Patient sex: M
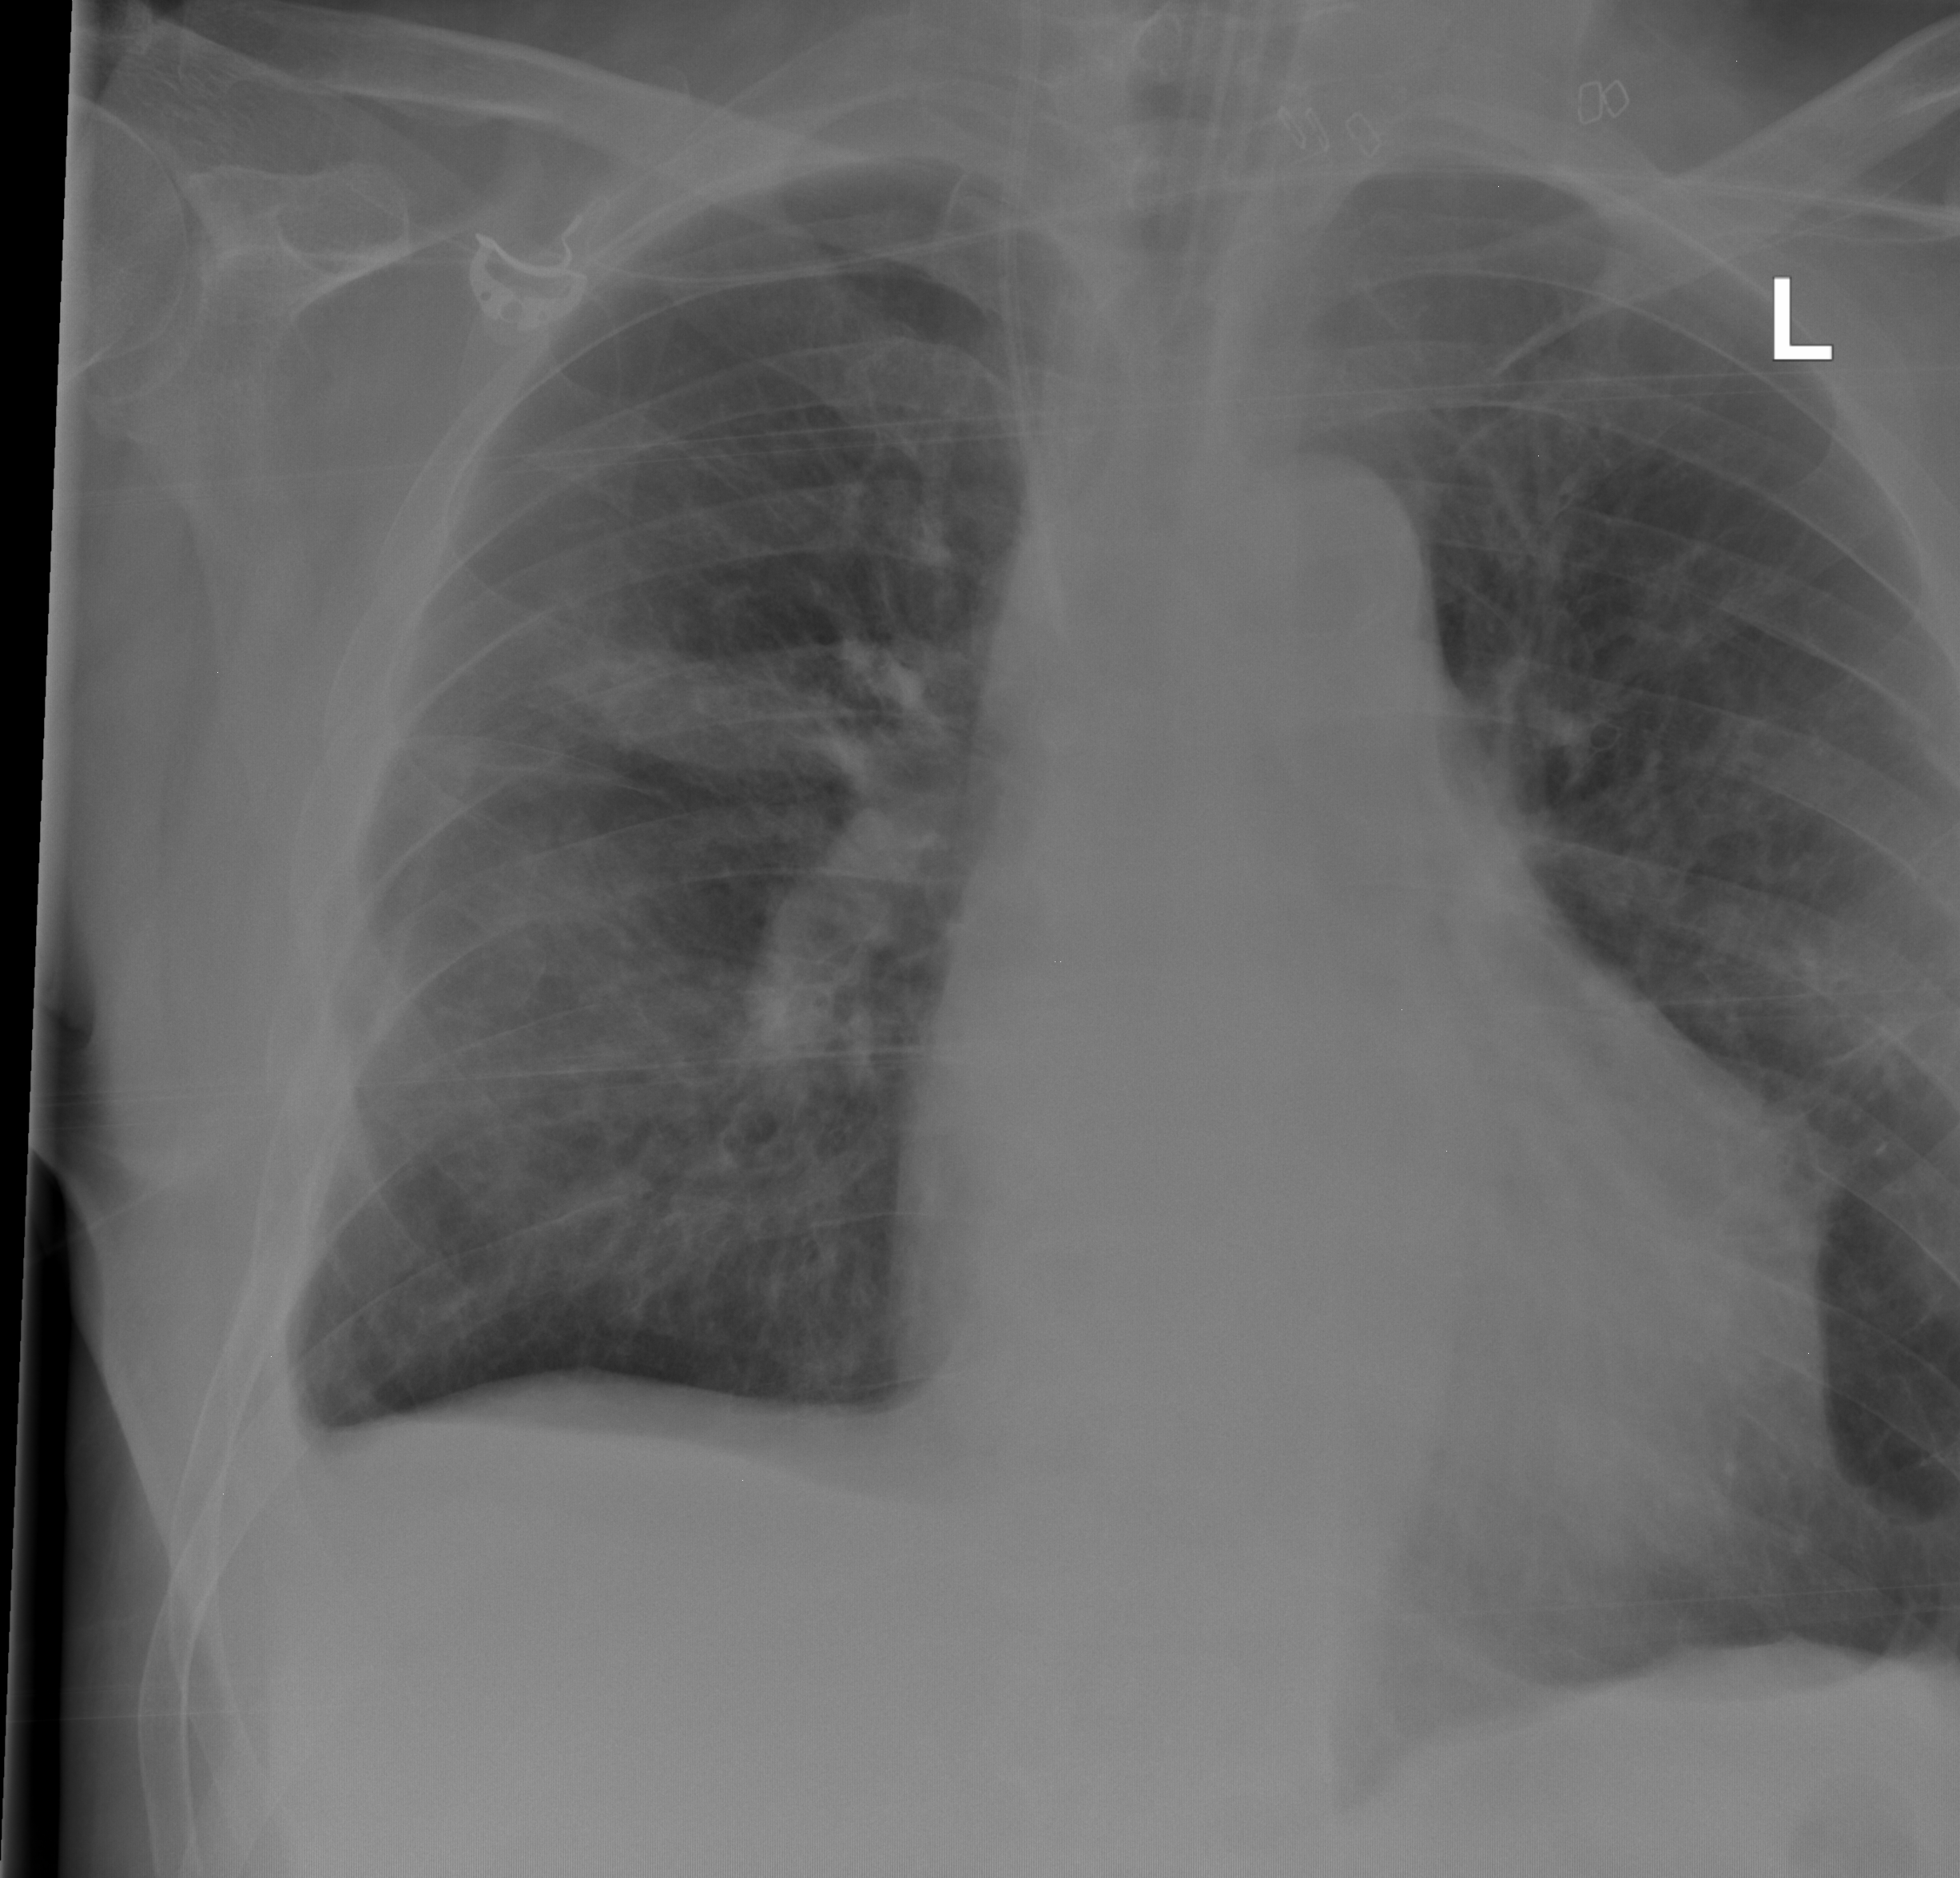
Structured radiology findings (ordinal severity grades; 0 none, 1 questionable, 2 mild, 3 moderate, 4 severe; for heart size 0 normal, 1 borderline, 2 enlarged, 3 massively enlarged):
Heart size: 1
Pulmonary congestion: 2
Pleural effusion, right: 0
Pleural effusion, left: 0
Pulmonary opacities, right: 0
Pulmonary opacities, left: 0
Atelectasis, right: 2
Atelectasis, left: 0